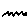
Label: zigzag